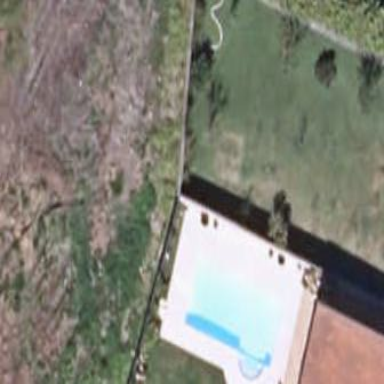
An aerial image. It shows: Swimming pool located in leisure land.